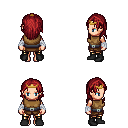
a pixel art fantasy rpg character, female body template, human, light skin, leather chest armor, gold greaves, brunette long hairstyle, gold tiara, white cloth bandages, black shoes, four views (front, back, left, right), 2x2 character sprite sheet, small pixel art, hard edges, no anti-aliasing